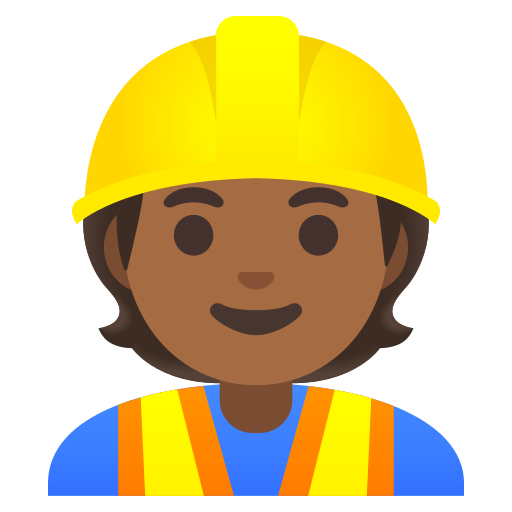
Emoji: 👷🏾